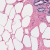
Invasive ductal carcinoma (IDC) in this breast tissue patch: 0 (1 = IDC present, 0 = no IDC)